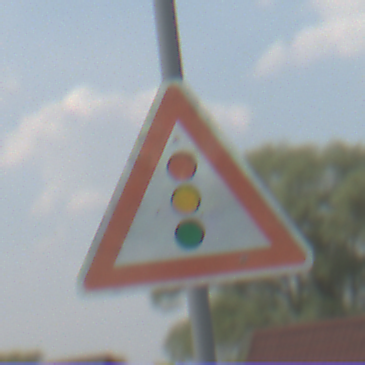
Verkehrszeichen: Lichtzeichenanlage
Umgebung: Outdoor, Nature
Tageszeit: MorningAfternoon
Wetter: PartlyCloudy
Licht: Natural
Jahreszeit: NotSpecified
Kontrast: HighContrast